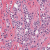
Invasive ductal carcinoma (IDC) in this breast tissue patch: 1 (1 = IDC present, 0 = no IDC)